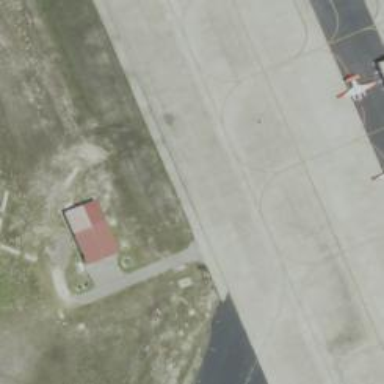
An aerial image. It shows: View of taxiway at the airport.